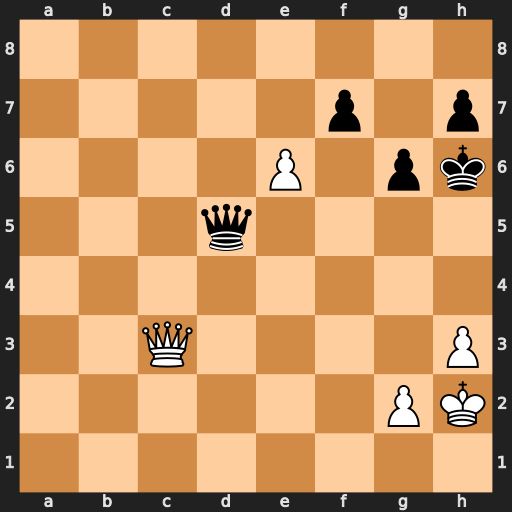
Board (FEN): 8/5p1p/4P1pk/3q4/8/2Q4P/6PK/8
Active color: w
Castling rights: -
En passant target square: -
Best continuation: Qe3+ Kg7 e7